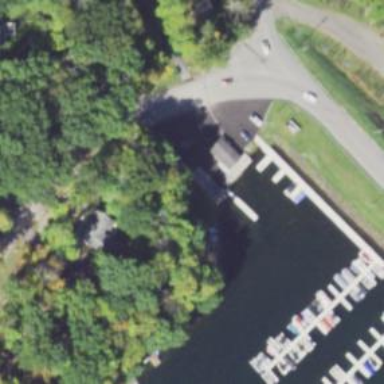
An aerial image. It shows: Slipway on leisure land.